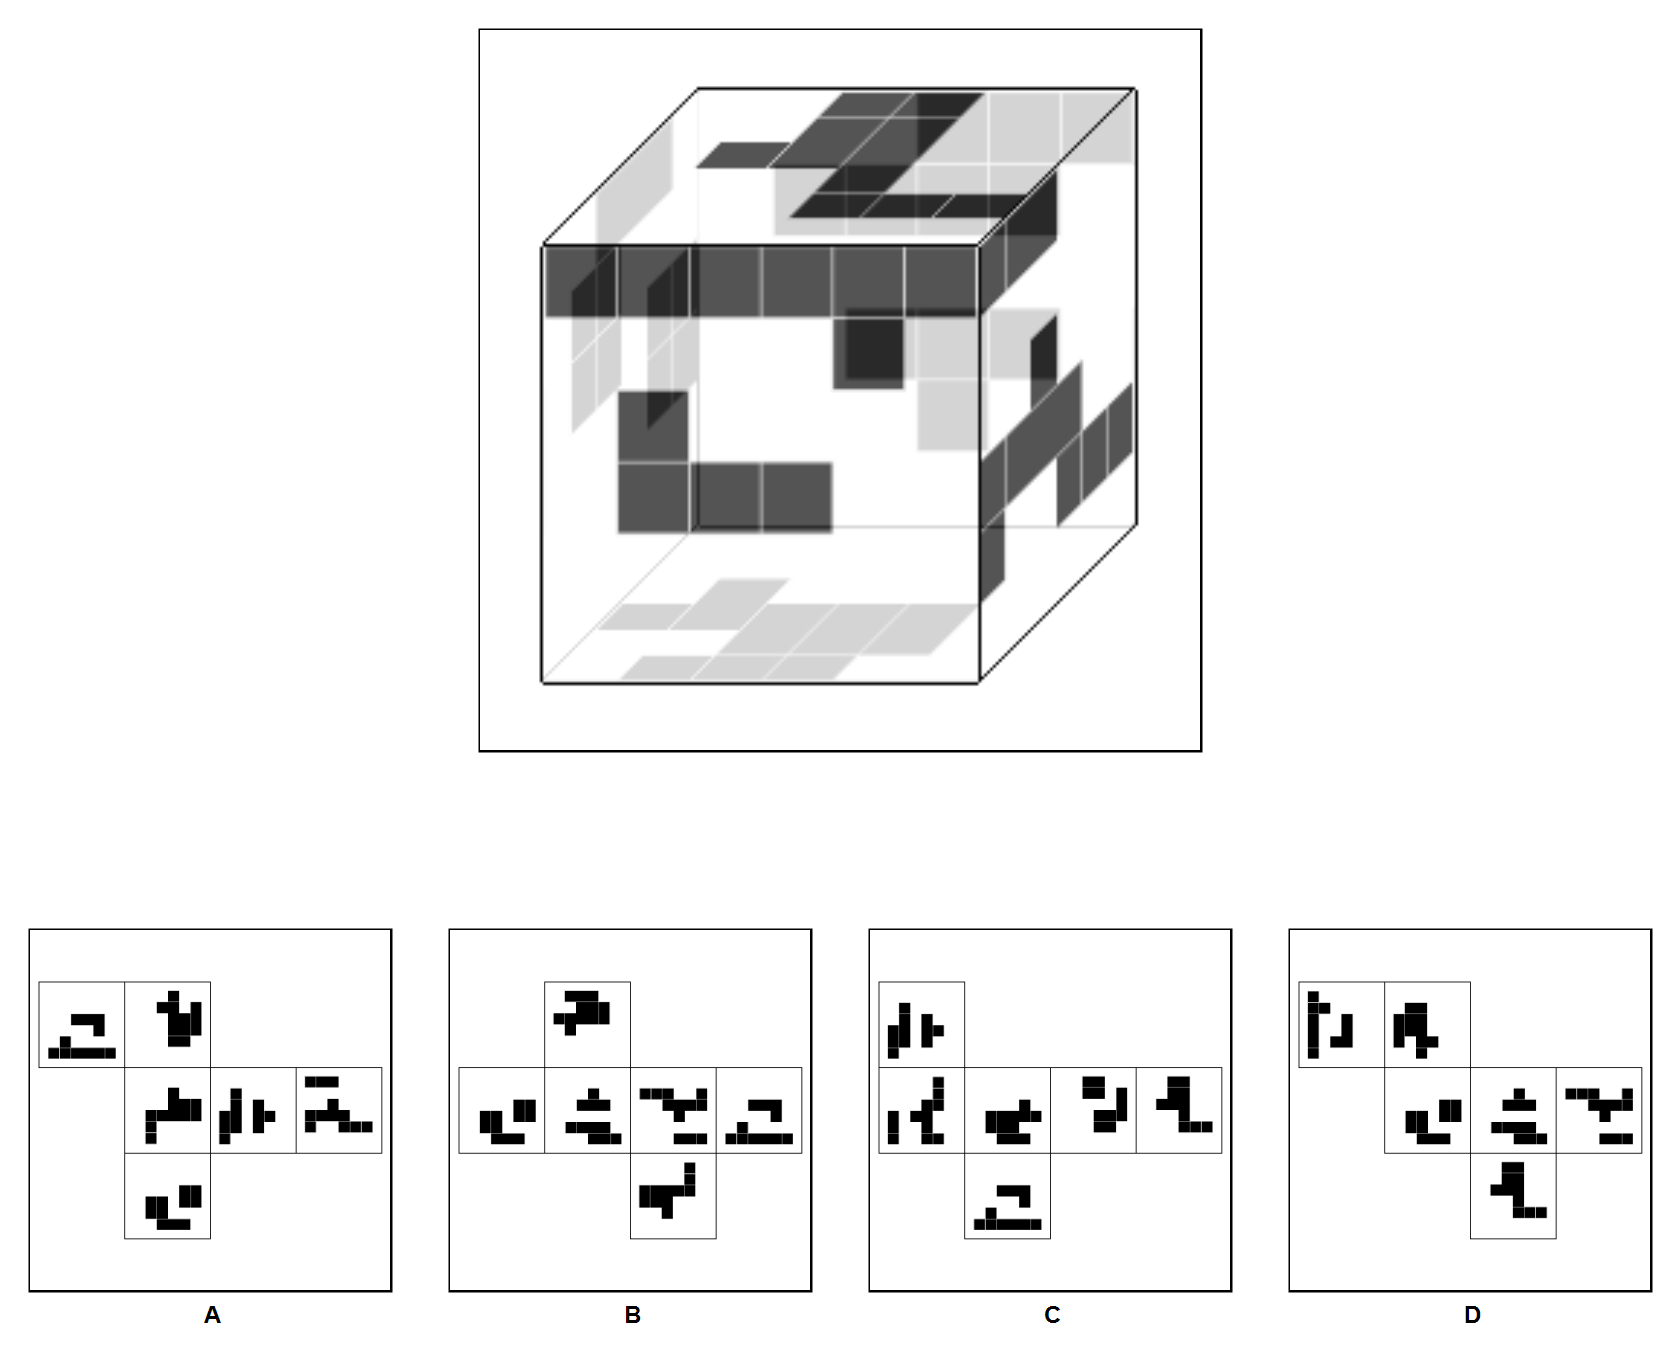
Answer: A